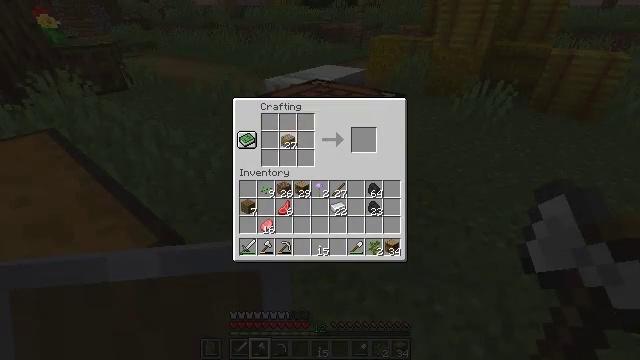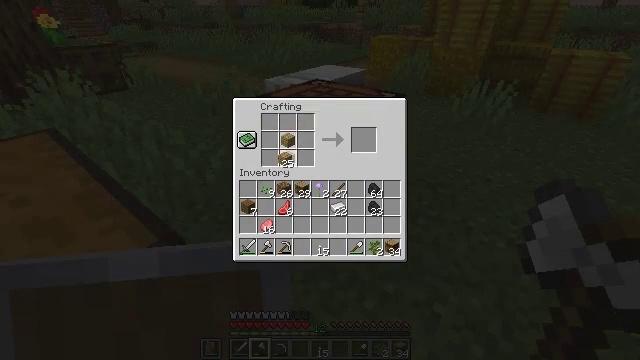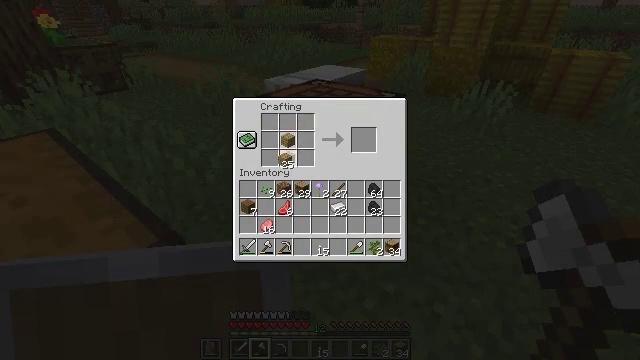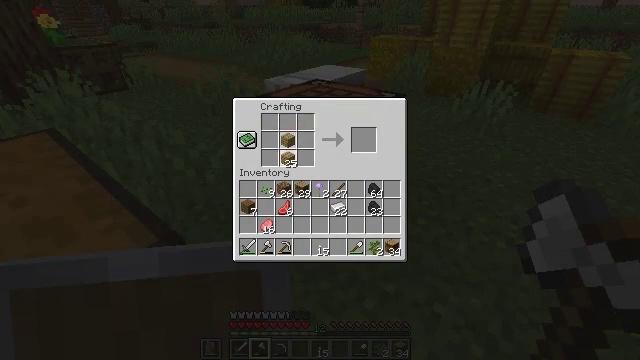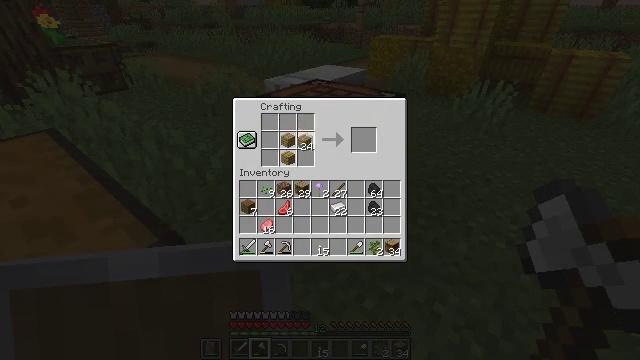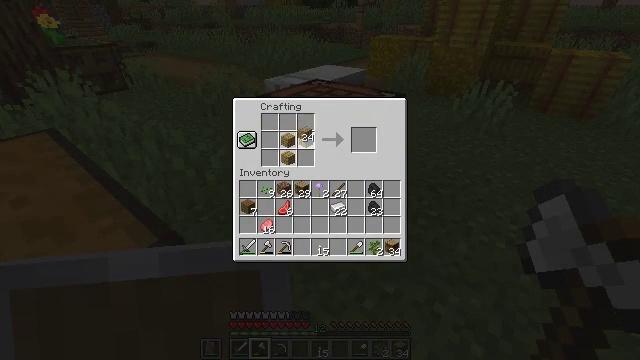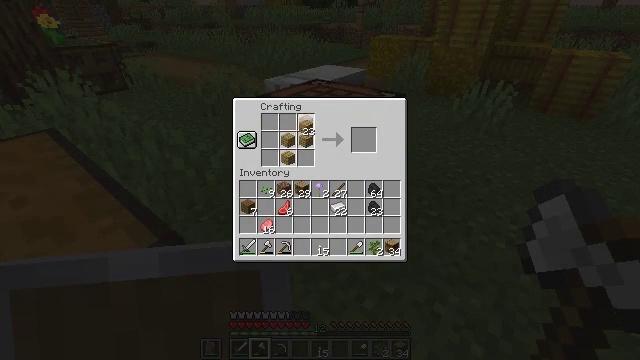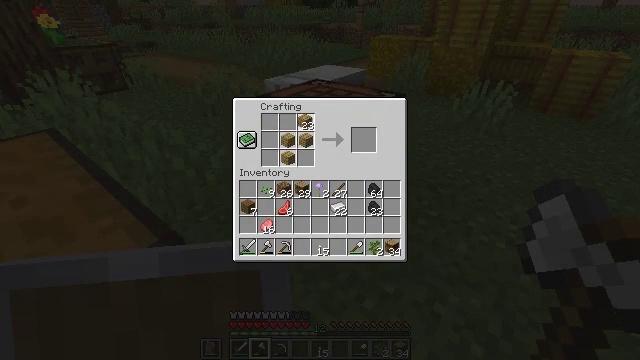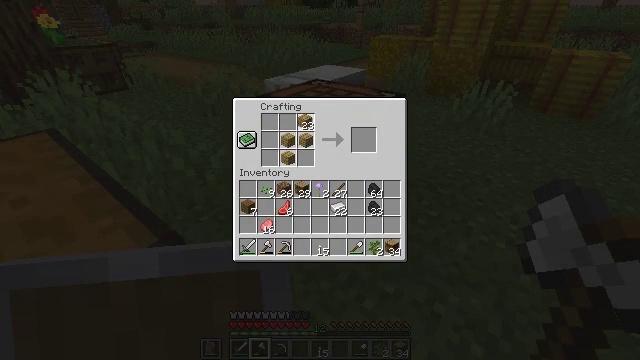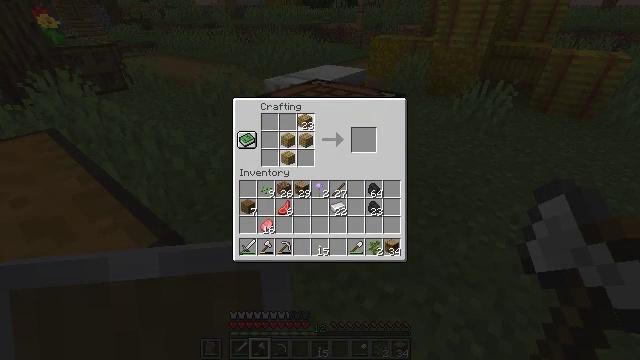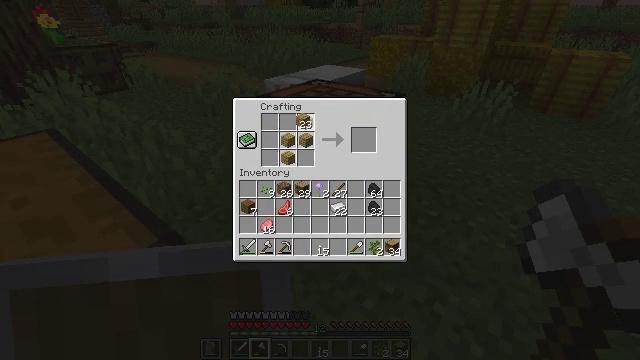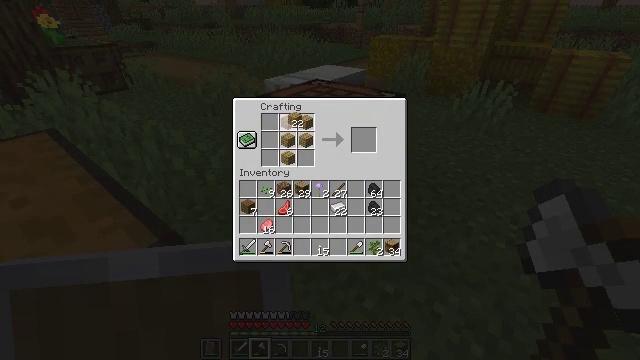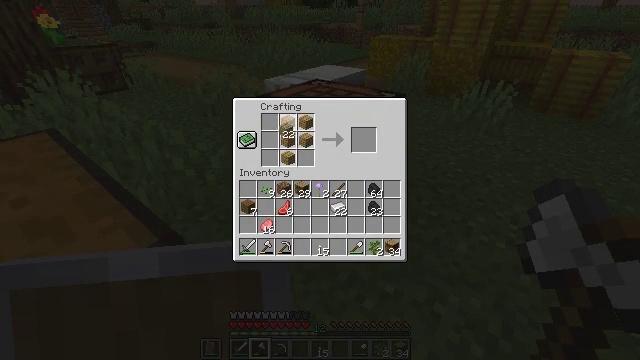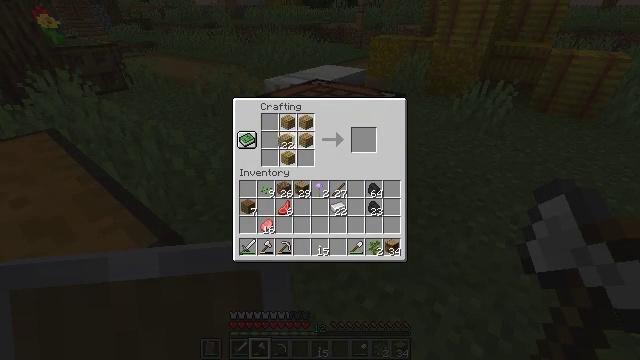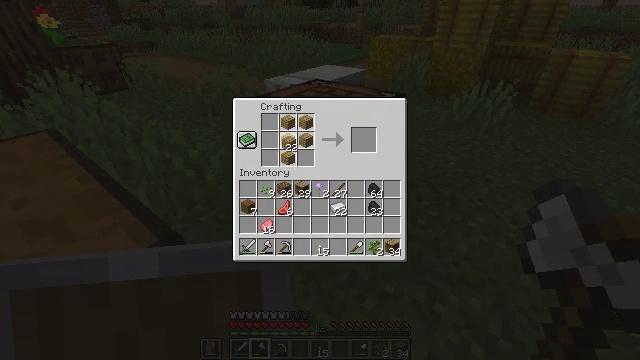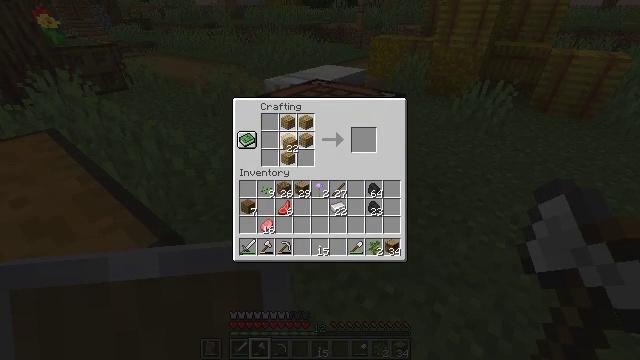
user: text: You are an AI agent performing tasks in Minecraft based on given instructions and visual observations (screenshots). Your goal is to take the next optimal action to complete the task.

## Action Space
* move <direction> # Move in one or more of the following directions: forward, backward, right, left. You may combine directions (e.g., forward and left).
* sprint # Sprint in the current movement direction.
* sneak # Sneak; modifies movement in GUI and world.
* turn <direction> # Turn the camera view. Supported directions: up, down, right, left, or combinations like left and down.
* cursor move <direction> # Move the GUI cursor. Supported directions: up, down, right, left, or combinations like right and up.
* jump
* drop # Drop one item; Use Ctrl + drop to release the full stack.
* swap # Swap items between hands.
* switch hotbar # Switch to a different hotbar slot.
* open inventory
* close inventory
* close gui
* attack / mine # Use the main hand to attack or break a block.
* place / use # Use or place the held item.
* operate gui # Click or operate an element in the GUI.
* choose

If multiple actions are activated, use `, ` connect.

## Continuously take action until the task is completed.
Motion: motion action
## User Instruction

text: Craft an oak door.
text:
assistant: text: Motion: cursor move down, choose
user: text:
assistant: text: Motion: choose
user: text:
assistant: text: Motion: choose
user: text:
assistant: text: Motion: cursor move right and up, choose
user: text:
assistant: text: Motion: cursor move up, choose
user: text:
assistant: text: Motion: choose
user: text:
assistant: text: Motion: choose
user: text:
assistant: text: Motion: choose
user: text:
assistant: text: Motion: choose
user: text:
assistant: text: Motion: choose
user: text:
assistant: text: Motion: cursor move left, choose
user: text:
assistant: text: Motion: cursor move left and down, choose
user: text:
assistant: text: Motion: cursor move down, choose
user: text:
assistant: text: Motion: choose
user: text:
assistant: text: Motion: choose
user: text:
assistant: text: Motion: choose
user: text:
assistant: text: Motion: choose
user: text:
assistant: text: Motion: choose
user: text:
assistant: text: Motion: choose
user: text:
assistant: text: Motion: choose
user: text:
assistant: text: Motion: choose
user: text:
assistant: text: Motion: cursor move down
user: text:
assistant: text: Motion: cursor move right and down
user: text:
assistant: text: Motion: cursor move down
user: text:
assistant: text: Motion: cursor move down
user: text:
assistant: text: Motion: operate gui
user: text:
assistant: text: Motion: operate gui
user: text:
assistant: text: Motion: operate gui
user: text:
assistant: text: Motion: no_op
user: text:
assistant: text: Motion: no_op